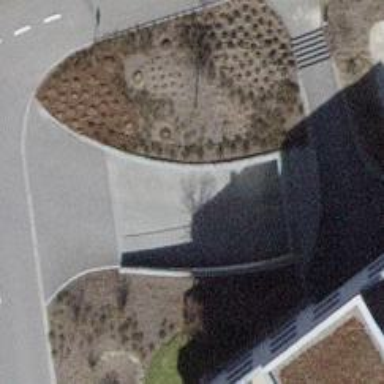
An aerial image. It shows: Parking entrance.